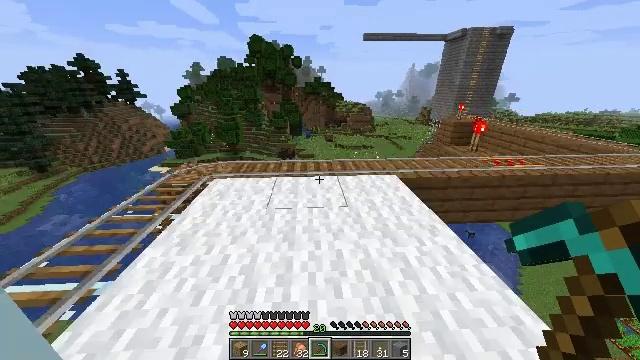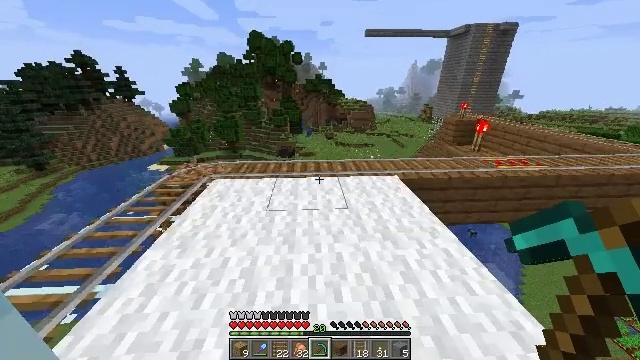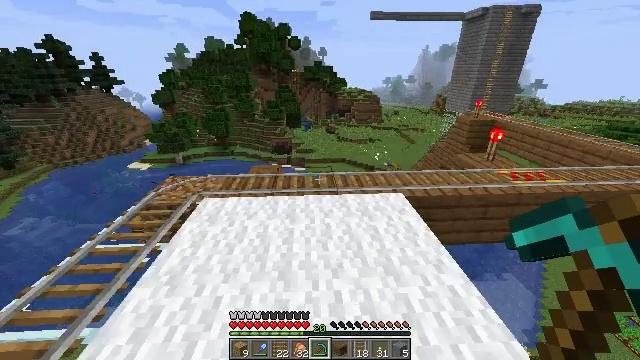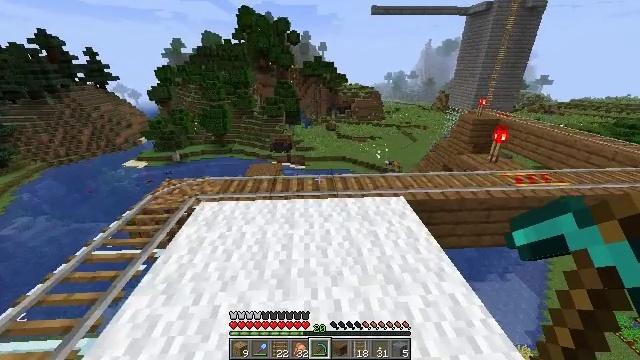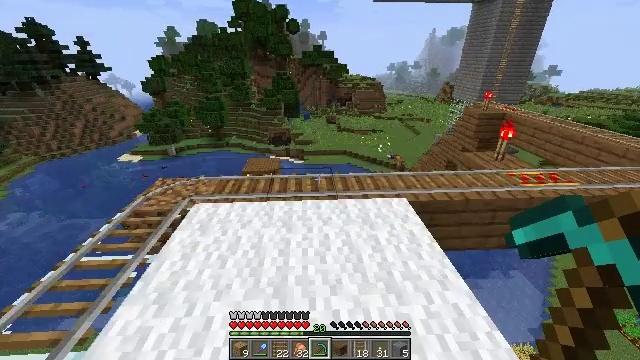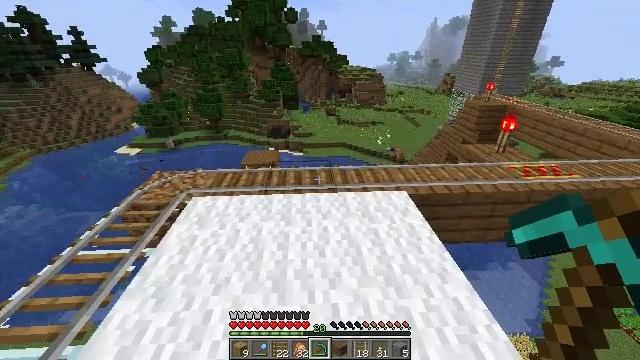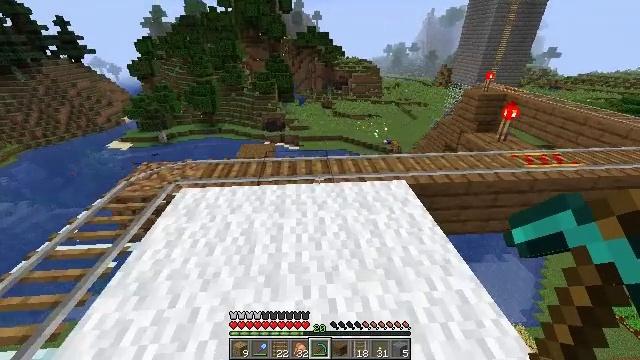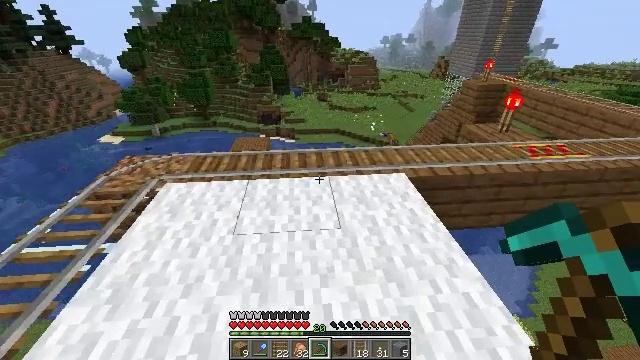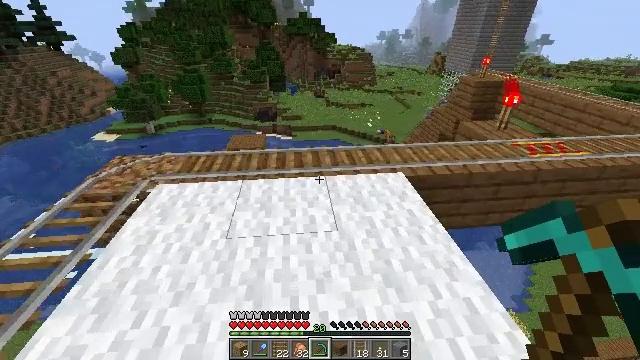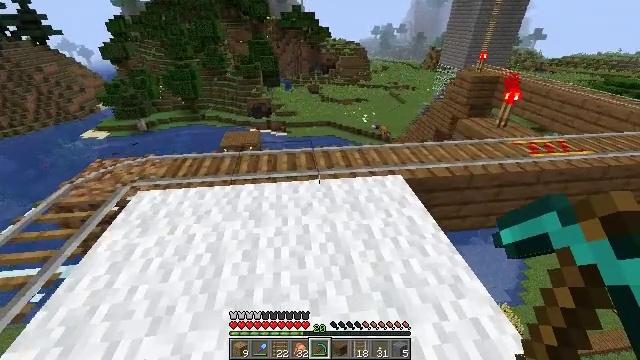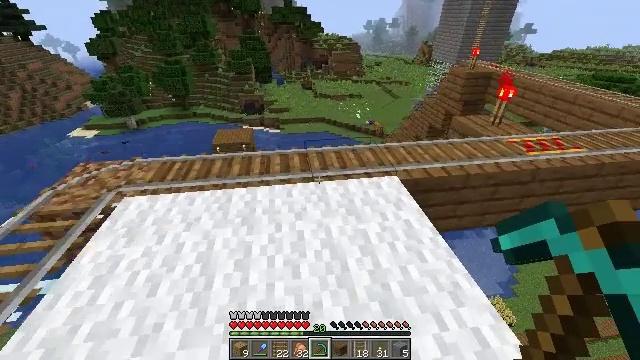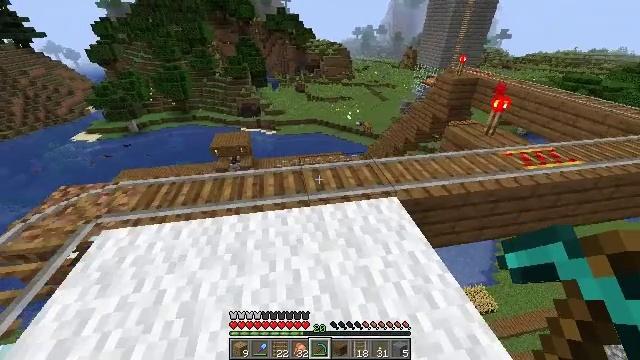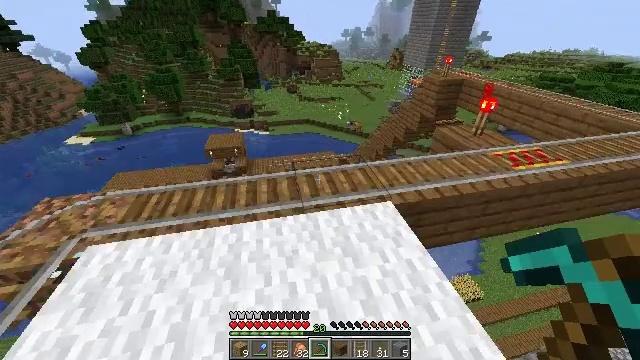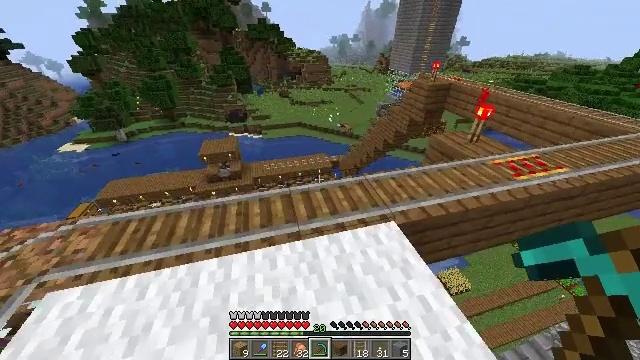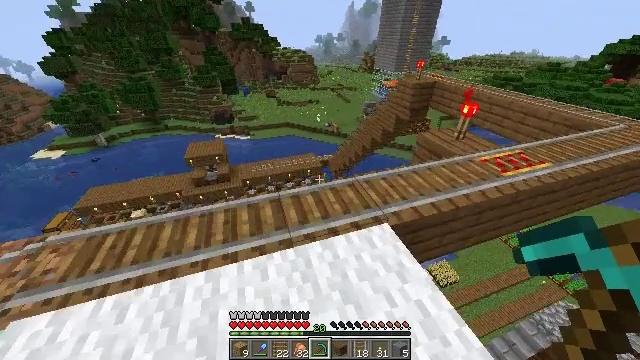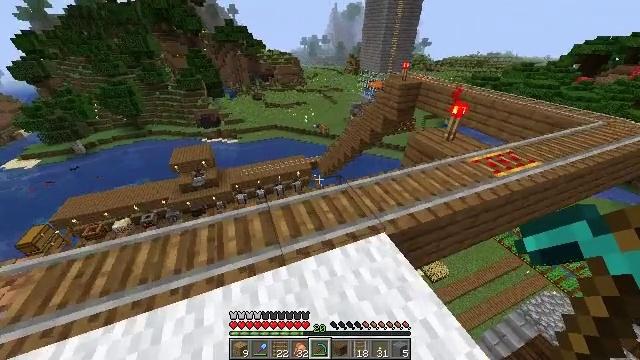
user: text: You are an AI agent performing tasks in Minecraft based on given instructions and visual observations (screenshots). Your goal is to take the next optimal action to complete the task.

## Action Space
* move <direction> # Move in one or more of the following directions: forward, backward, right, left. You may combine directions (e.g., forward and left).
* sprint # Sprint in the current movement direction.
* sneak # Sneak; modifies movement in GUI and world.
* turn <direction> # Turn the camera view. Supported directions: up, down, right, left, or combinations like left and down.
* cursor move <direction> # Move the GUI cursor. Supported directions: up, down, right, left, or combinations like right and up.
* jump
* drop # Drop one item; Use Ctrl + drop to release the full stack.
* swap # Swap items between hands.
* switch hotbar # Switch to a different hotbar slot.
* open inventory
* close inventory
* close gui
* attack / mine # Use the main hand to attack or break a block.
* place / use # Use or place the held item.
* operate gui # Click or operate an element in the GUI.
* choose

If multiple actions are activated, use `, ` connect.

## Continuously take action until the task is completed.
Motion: motion action
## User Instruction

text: Use clay to craft a brick.
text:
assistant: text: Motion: move forward, jump
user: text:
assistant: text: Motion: move forward, jump
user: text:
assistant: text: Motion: move forward, jump
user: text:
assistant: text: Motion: move forward, turn down, jump
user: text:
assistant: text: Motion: move forward, turn down, jump
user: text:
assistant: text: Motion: move forward, turn down
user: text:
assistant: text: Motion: move forward, turn down
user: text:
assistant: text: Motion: move forward
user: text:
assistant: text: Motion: move forward, turn right
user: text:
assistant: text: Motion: move forward, sprint, turn right
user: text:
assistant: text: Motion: move forward, sprint, turn right
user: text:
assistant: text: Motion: move forward, sprint, turn right
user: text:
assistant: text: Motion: move forward, turn right
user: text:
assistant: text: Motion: move forward, turn right
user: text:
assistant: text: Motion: move forward, turn right
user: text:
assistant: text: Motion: move forward, turn right
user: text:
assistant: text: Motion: move forward
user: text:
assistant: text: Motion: move forward, turn right
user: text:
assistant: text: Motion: move forward, turn right
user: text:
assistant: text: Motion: move forward, turn right
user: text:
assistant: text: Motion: move forward, turn right
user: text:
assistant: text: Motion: move forward, turn right
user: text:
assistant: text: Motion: move forward, turn right
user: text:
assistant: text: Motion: move forward, sprint, turn right
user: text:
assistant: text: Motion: move forward, sprint, turn right
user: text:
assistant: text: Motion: move forward, sprint, turn right and up
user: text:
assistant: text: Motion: move forward, turn right
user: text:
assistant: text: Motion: move forward
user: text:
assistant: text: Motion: move forward
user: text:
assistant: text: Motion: move forward